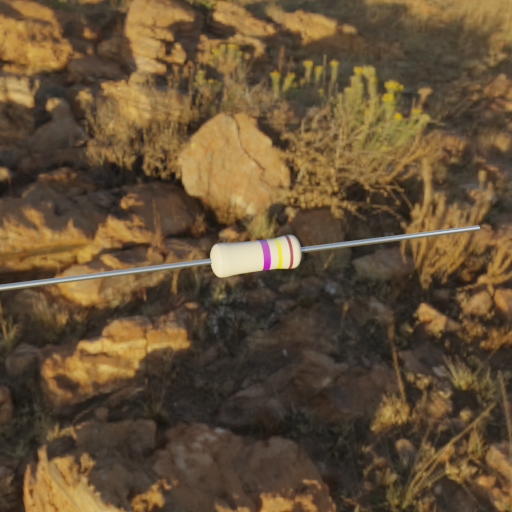
Resistor colour bands (in order): violet, yellow, brown